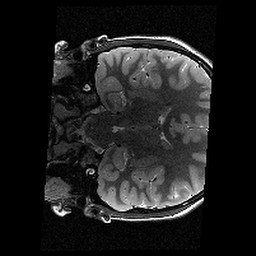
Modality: T2w
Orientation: coronal
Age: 10
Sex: female
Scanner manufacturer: siemens
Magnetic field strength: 3 T
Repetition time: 9.23 s
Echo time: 0.067 s